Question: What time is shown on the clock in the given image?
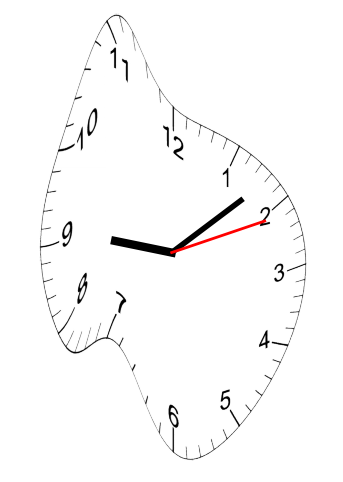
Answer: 09:08:11